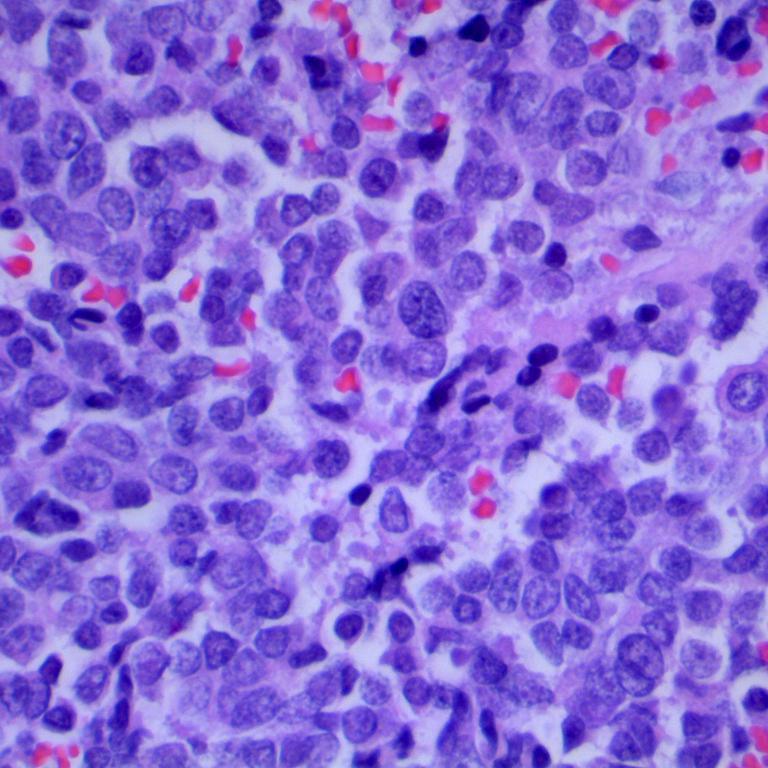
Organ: lung
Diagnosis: squamous carcinomas